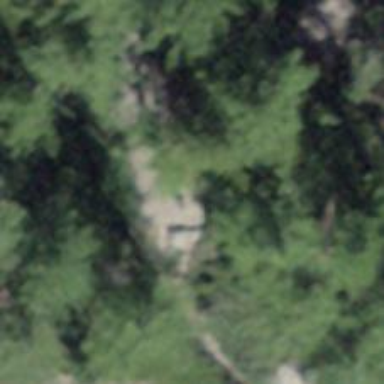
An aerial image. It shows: Bench.